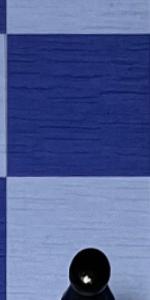
Label: Empty